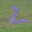
Label: 2